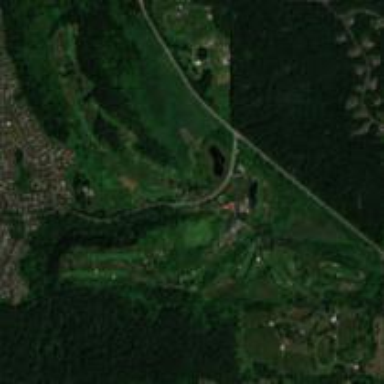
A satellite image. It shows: Golf course surrounded by greenery.